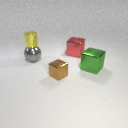
large gray metal sphere behind large green metal cube